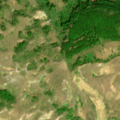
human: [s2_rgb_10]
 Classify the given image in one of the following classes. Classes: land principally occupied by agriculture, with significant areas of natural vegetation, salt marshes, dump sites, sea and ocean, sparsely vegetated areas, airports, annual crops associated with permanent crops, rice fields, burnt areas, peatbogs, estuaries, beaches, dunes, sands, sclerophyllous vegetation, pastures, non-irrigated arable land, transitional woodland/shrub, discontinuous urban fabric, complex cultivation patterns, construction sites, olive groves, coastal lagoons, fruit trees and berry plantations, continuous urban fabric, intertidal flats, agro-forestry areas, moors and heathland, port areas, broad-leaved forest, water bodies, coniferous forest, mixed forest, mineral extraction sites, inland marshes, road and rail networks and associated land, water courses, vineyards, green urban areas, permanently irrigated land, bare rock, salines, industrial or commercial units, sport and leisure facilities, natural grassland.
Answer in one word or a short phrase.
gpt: broad-leaved forest, natural grassland, transitional woodland/shrub